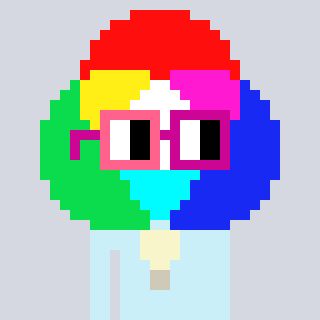
a pixel art character with square pink and red glasses, a color circle-shaped head and a cold-colored body on a cool background